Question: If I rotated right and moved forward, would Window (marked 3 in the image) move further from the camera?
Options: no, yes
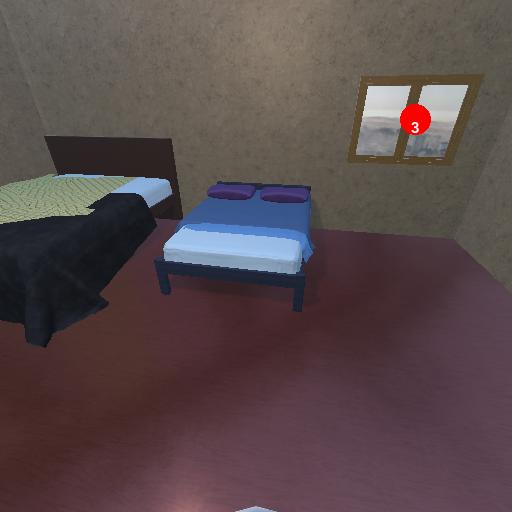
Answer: no